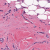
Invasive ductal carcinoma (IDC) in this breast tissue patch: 0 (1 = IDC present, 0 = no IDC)